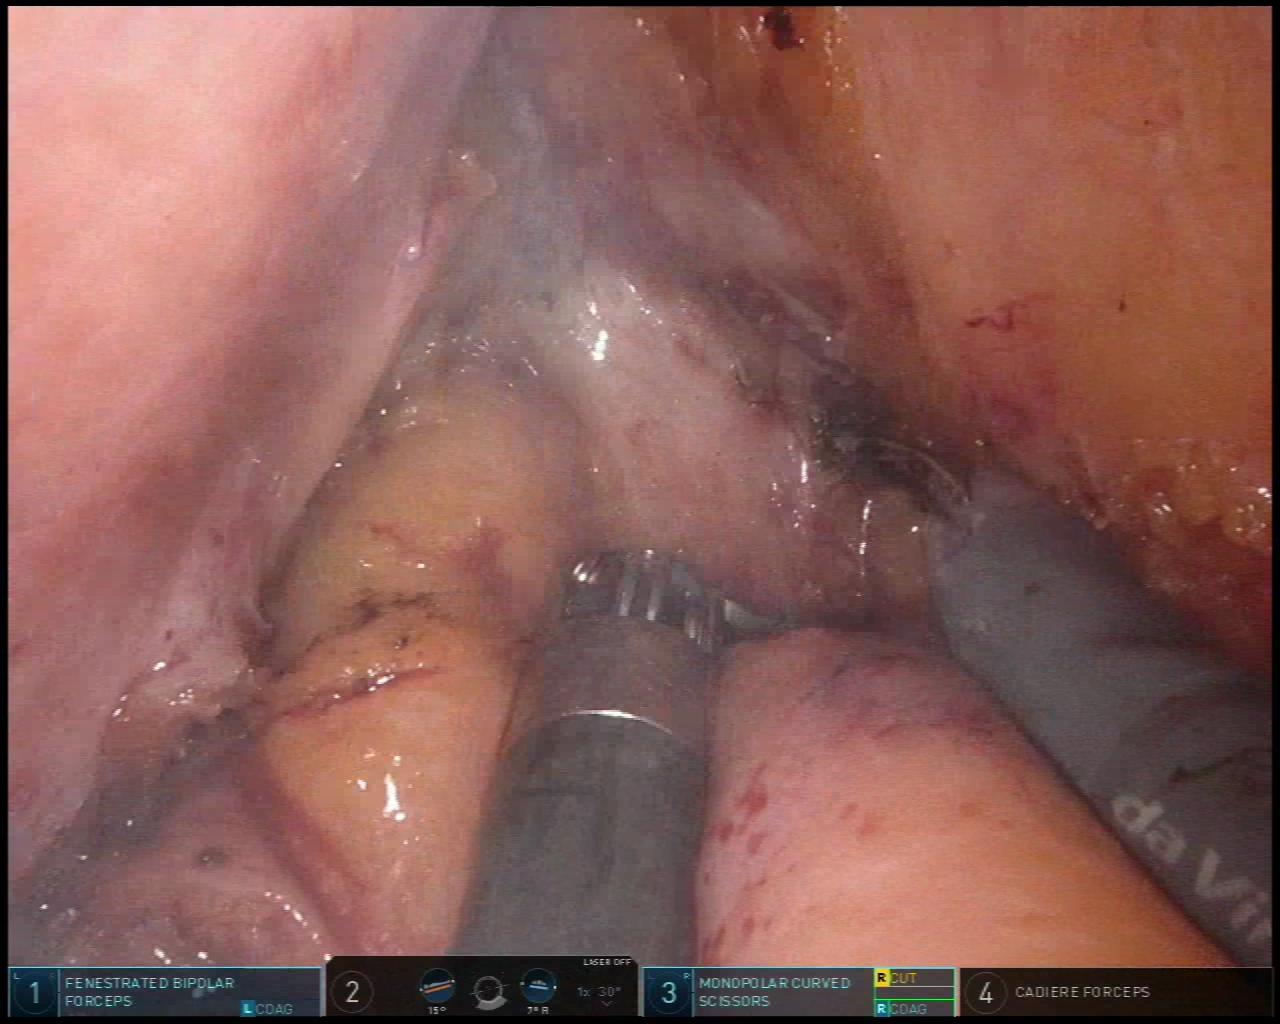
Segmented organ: vesicular_glands
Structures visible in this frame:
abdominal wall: no
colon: no
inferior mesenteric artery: no
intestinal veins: no
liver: no
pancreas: no
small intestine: no
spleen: no
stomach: no
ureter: no
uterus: no
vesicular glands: yes